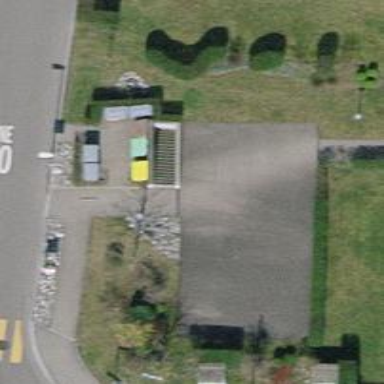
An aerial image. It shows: Parking area.